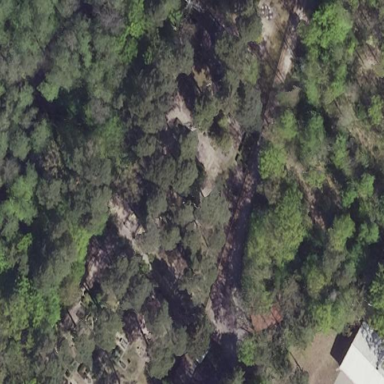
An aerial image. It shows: Cemetery.